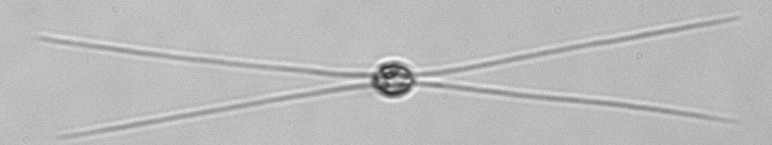
Label: Chaetoceros_danicus